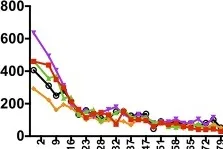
Response to treatment in PDX models. And with Trastuzumab resistant PDX tumor from mouse 712 (F1) Data are presented as tumor volume (mm3) during treatment days (x axis). Each colored line represents a single mouse PDX.
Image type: chart (chart)